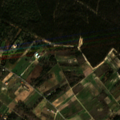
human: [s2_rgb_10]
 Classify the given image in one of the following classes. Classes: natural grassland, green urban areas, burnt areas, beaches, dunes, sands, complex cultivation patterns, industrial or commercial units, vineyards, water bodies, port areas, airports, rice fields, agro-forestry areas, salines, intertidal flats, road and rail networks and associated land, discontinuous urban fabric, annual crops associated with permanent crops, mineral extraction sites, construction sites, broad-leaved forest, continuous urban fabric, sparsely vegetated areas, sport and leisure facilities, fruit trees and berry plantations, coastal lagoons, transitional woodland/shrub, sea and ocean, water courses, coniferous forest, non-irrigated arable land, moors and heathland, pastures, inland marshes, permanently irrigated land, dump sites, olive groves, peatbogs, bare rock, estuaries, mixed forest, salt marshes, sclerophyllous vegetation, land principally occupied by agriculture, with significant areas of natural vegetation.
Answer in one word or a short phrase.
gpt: vineyards, land principally occupied by agriculture, with significant areas of natural vegetation, broad-leaved forest, transitional woodland/shrub